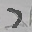
Label: 7